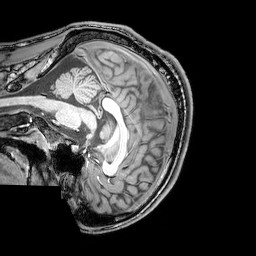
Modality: T1w
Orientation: sagittal
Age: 22
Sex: male
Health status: healthy
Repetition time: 0.081 s
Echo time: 0.037 s